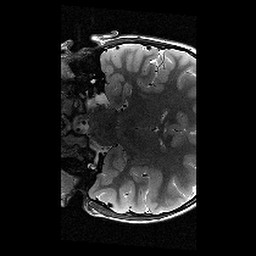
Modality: T2w
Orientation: coronal
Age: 10
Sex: female
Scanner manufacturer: siemens
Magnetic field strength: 3 T
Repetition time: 9.23 s
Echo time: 0.067 s